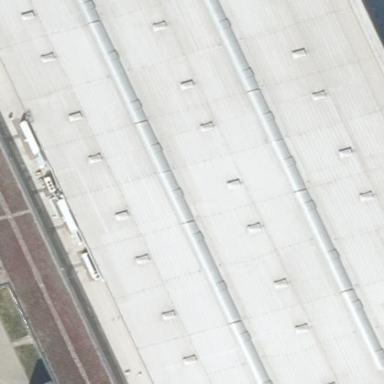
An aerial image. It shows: Hangar located at airport.